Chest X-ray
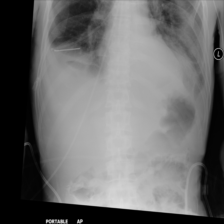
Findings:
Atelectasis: negative
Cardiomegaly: negative
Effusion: positive
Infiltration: negative
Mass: negative
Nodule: negative
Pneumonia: negative
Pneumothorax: negative
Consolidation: negative
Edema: negative
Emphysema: negative
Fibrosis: negative
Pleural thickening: negative
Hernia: negative